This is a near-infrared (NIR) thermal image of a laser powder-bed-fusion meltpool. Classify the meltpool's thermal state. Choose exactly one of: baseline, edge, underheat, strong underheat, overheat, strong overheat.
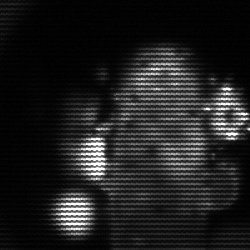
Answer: strong underheat